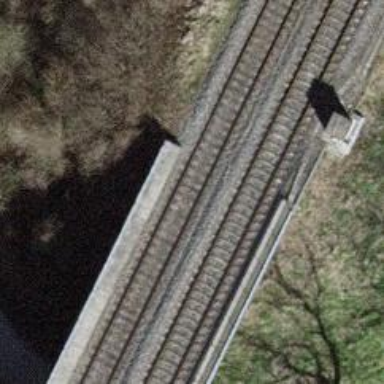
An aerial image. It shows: Viaduct railway bridge with electrified contact line.